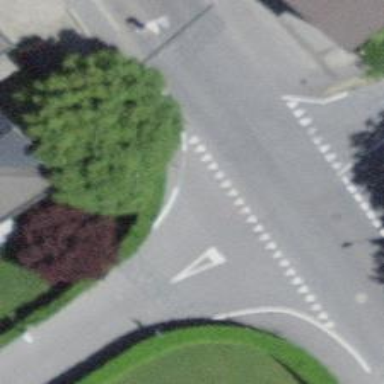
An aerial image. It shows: Zebra crossing on the road.